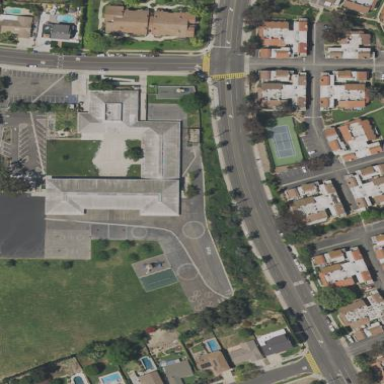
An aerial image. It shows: School.